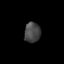
Tissue: lung
Cell type: Others
Senescence score: 0.1904
Nuclear area (px): 319
Mean DAPI intensity: 70.342